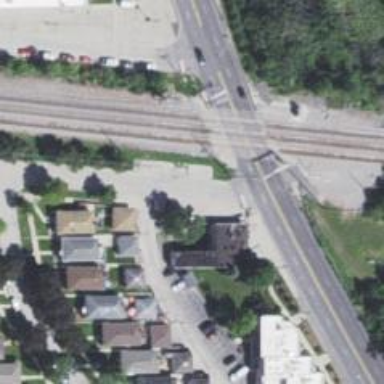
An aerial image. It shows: Railway crossing.